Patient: sex M, age 69
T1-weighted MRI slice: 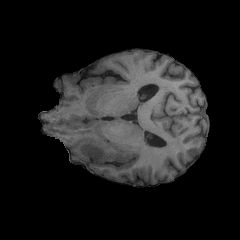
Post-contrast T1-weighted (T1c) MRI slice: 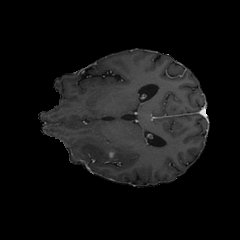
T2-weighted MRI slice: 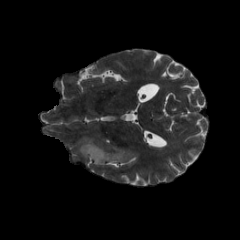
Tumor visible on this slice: yes
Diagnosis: Glioblastoma, IDH-wildtype
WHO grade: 4